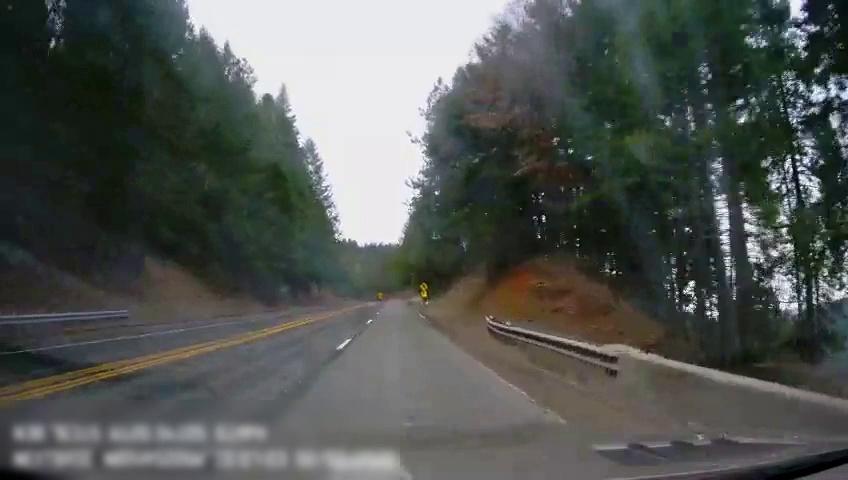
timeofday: Day
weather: Cloudy
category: Drivable Space
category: Lanes | Opposite Lane
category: Lanes | Opposite Lane
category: Lanes | Alternate Lane
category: Lanes | Current Lane
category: Lanes | Current Lane
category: Traffic | Signs